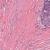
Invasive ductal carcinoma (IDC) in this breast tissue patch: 0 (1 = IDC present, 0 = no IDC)